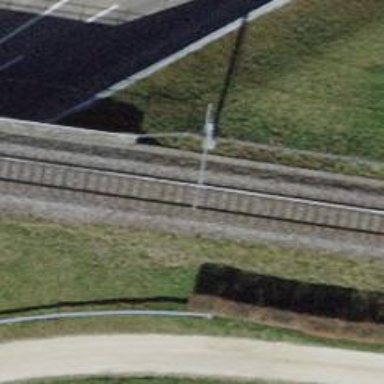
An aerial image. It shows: Railway bridge with electrified tracks and single rail.